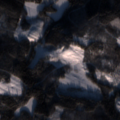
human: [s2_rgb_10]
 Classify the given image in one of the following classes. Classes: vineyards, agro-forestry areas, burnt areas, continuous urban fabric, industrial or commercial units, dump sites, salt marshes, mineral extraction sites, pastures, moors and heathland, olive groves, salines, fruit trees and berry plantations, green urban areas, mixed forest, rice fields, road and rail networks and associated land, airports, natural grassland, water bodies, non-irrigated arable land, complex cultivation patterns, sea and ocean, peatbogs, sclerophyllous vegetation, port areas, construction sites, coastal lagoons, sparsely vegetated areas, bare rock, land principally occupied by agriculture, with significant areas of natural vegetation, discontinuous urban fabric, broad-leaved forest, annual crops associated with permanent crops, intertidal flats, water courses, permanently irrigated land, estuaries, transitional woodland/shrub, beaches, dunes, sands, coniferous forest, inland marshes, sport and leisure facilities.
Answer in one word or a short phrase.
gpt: mixed forest, transitional woodland/shrub